Question: I have two search bars shhowing up in a view controller. It's strange because I have the same exact code in another vc and it works fine. (the search bar in the background shouldn't be there)
here's a screenshot:

I added the delegates: '<UISearchBarDelegate, UISearchDisplayDelegate>'
then in the .h:
'''
@property (nonatomic,retain) IBOutlet UISearchBar *searchBar;
'''
in the .m:
'''
@synthesize searchBar;
'''
in the viewDidLoad:
'''
self.searchBar.frame = CGRectMake(204, 11, 107,44);
self.searchBar.delegate = self;
//customize the searchbar
UITextField *searchField = [self.searchBar valueForKey:@"_searchField"];
[searchField setBackground:[UIImage imageNamed:@"search_panel.png"]];
[self.searchBar setTintColor:[UIColor redColor]];
UIImage *searchimg = [UIImage imageNamed:@"searchfield_bg.png"];
for (UIView *subview in self.searchBar.subviews) {
if ([subview isKindOfClass:NSClassFromString(@"UISearchBarBackground")]) {
UIView *bg = [[UIView alloc] initWithFrame:subview.frame];
bg.backgroundColor = [UIColor colorWithPatternImage:searchimg];
[self.searchBar insertSubview:bg aboveSubview:subview];
[subview removeFromSuperview];
break;
}
}
[self.view addSubview:self.searchBar];
'''
and that's it. I have nothing to do with the searchBar in the Storyboard view controller xib it's added programmatically in the viewDidLoad method
thanks for any help
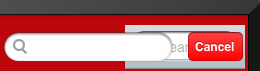
Answer: If you're using an outlet, your 'UISearchBar' very likely also exists in the storyboard or the xib. Since you're also creating it in the 'viewDidLoad', you're making a second copy of it. Take another look at your storyboard.